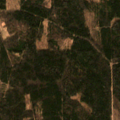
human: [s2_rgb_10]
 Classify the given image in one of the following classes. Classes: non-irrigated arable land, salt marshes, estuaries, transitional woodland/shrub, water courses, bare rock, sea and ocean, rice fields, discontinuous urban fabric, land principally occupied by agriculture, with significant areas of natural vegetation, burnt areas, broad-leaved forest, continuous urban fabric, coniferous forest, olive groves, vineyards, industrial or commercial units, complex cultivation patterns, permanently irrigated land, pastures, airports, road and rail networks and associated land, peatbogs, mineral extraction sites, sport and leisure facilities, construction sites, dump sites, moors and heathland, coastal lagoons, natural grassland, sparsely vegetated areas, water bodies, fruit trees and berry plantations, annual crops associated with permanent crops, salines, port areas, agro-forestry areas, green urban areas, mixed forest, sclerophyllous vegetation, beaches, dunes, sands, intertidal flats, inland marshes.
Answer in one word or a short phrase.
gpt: coniferous forest, mixed forest, transitional woodland/shrub